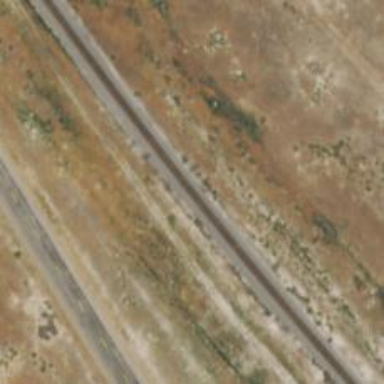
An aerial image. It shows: Railway track.